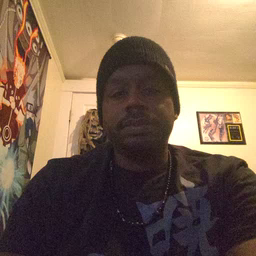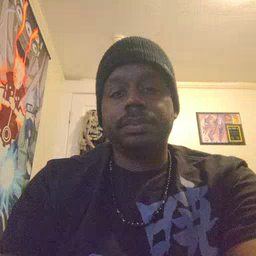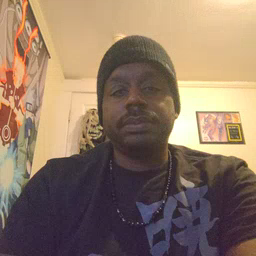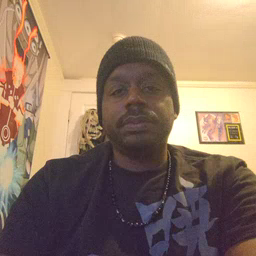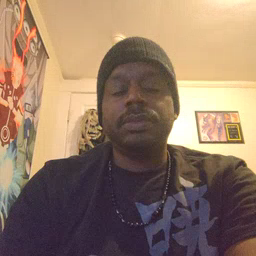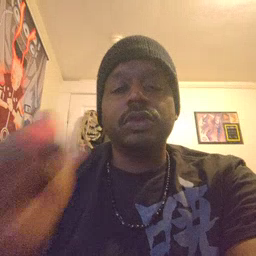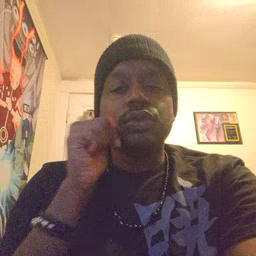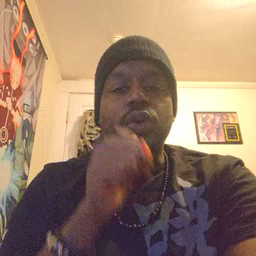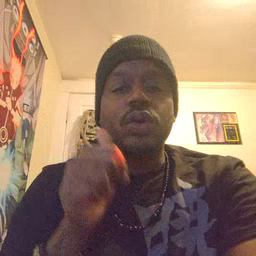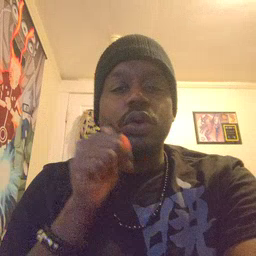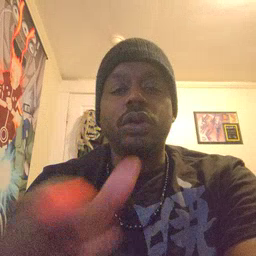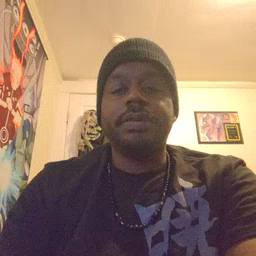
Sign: girl